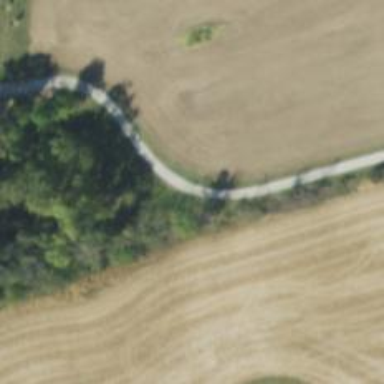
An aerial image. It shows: Driveway.